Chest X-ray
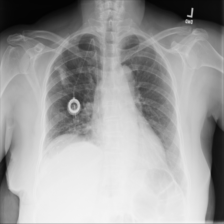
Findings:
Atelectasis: negative
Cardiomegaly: negative
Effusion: negative
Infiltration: negative
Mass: negative
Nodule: negative
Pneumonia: negative
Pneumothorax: negative
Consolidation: negative
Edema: negative
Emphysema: negative
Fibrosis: negative
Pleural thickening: negative
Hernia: negative